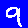
Digit: 9